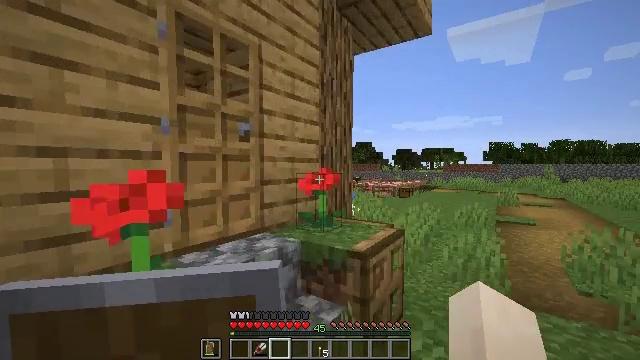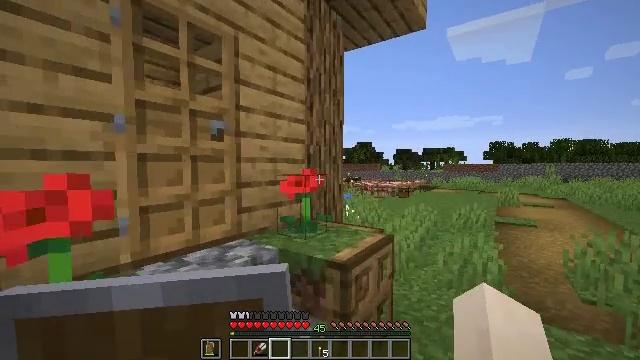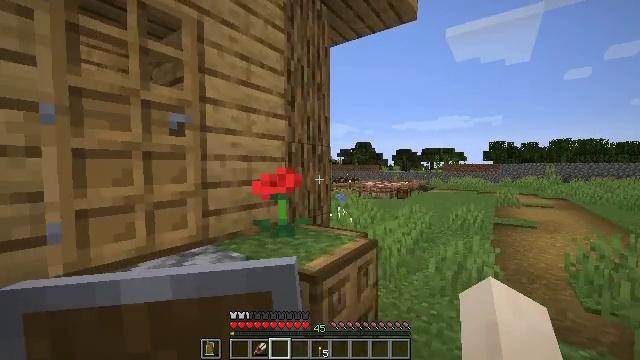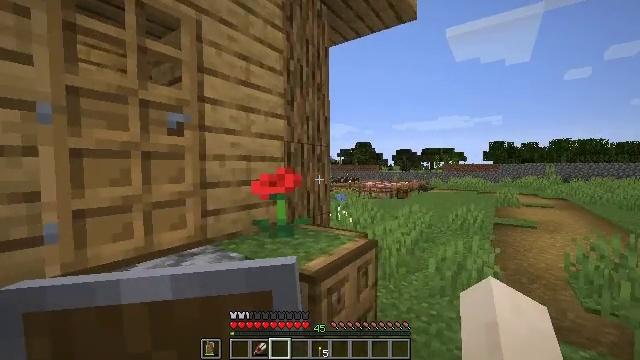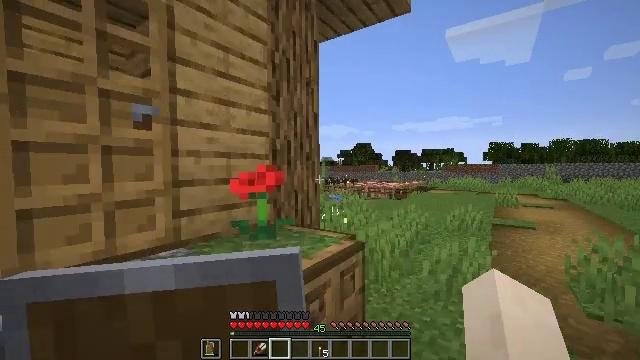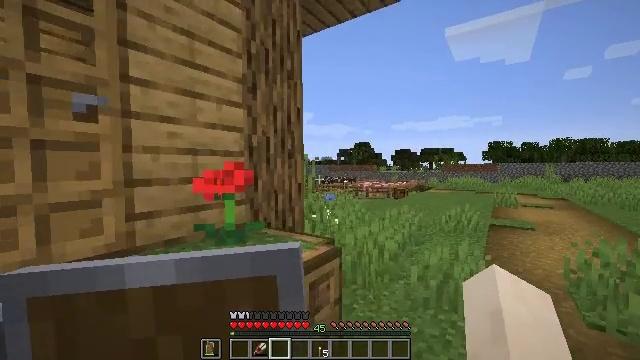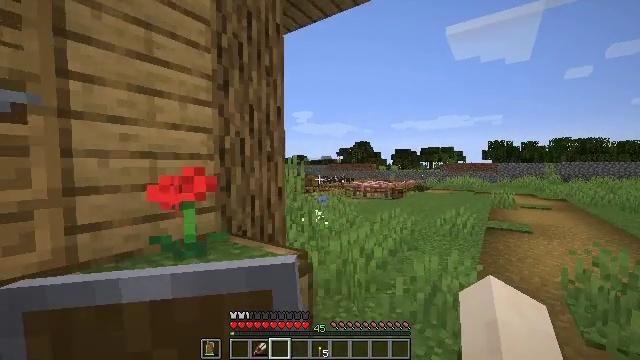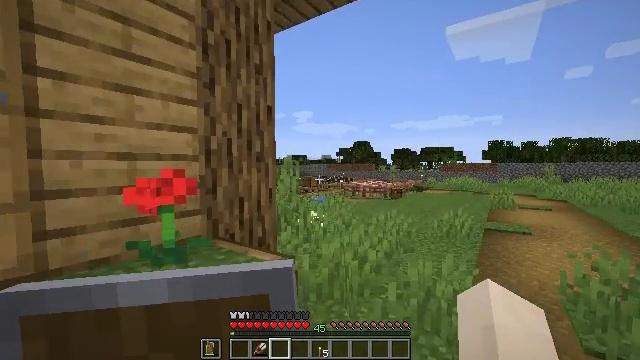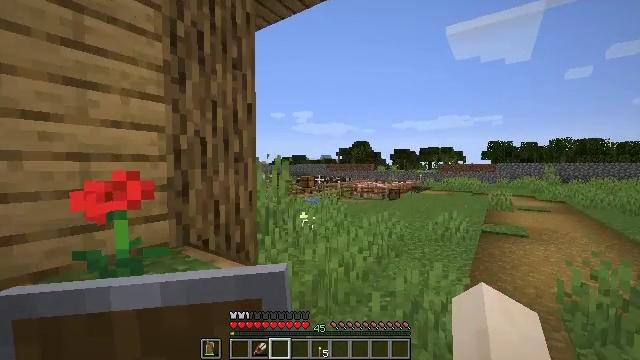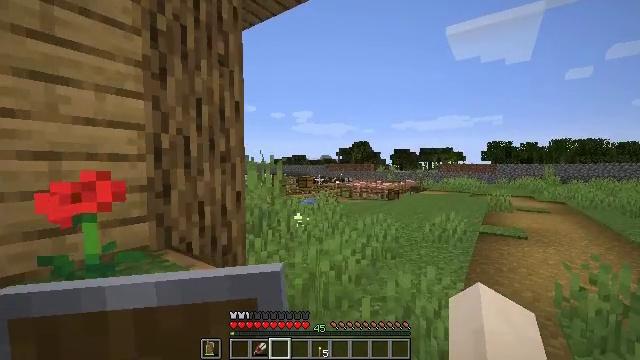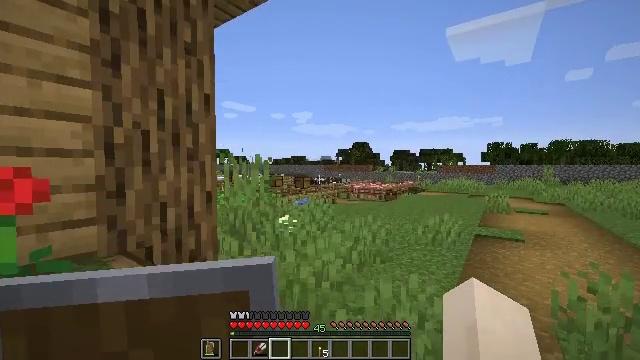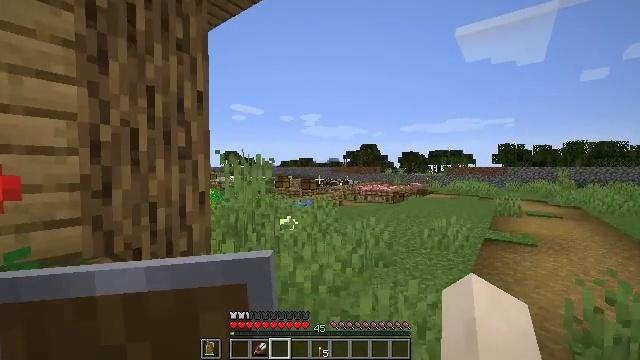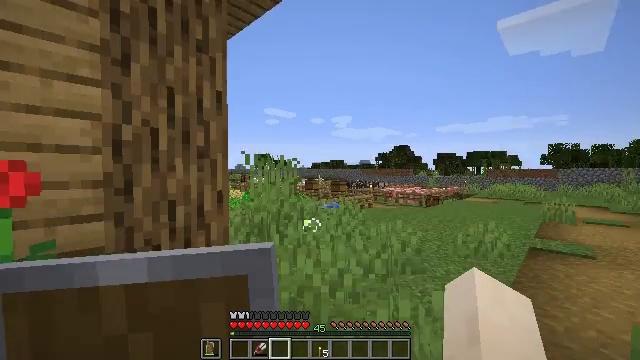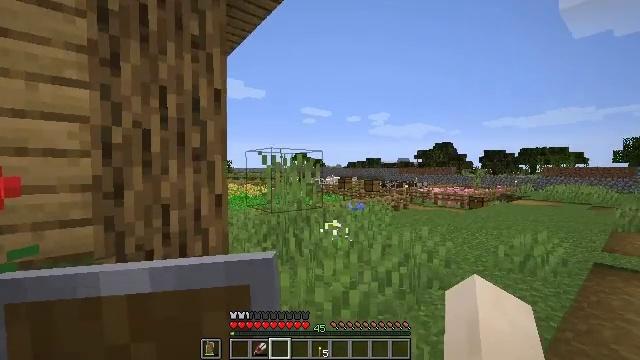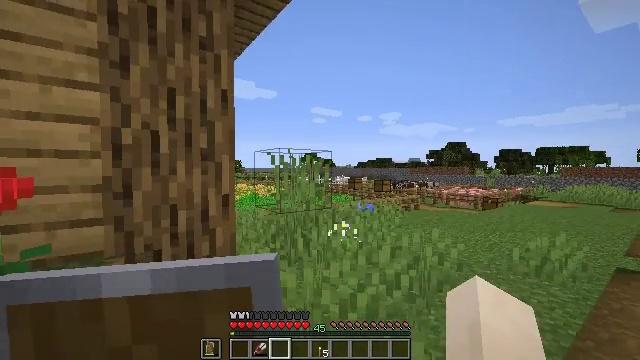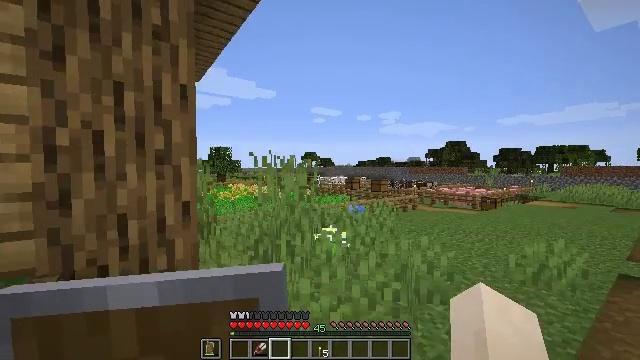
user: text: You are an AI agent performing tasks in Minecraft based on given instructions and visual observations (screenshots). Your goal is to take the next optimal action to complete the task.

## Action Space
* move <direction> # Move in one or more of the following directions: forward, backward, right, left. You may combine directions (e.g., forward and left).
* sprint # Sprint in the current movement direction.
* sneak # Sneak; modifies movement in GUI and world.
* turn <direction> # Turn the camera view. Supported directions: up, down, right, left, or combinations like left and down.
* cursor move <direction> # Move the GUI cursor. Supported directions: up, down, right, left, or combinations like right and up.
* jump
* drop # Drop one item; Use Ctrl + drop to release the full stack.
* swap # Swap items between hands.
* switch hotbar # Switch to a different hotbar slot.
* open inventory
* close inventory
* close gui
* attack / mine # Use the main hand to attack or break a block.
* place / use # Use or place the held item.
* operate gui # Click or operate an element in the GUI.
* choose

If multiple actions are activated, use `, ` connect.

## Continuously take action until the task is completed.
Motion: motion action
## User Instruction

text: Attack the pumpkin to gather it.
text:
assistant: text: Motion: move forward and move right
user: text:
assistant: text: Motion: move forward and move right
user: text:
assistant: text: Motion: move forward and move right
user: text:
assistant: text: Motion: move forward and move right
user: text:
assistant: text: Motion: move forward and move right
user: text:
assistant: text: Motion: move forward and move right
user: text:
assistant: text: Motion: move forward and move right
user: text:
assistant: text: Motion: move forward and move right
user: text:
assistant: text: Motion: move forward and move right
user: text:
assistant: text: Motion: move forward and move right
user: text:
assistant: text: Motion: move forward and move right, turn left
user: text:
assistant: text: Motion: move forward and move right, turn left
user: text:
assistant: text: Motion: move forward and move right, turn left
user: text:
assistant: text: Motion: move forward and move right, turn left
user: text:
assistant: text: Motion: move forward and move right
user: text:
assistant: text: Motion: move forward and move right
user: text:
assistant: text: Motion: move forward and move right
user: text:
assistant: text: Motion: move forward and move right
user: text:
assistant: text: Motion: move forward and move right
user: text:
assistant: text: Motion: move forward and move right
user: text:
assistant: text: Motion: move forward and move right
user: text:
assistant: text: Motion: move forward and move right
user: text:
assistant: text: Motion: move forward and move right
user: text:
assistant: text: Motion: move forward and move right
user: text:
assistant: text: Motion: move forward and move right
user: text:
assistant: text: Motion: move forward and move right
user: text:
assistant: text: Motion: move forward and move right
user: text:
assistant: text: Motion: move forward and move right
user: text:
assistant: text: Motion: move forward and move right
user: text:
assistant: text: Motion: move forward and move right